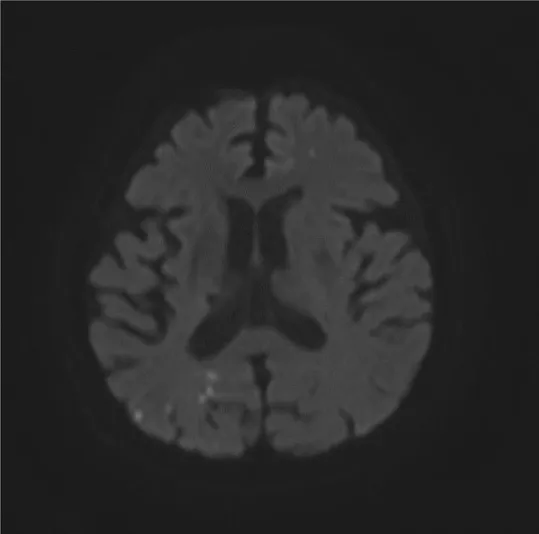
(A) Brain MRA revealed diffuse right posterior cerebral territory infarction, 7 days after vaccination.
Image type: radiology (mri)